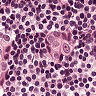
Metastatic tissue present: yes